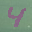
Label: 4